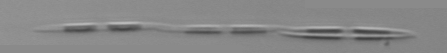
Label: Pseudo-nitzschia